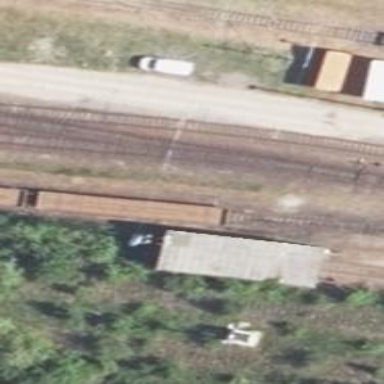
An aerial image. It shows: Railway switch.